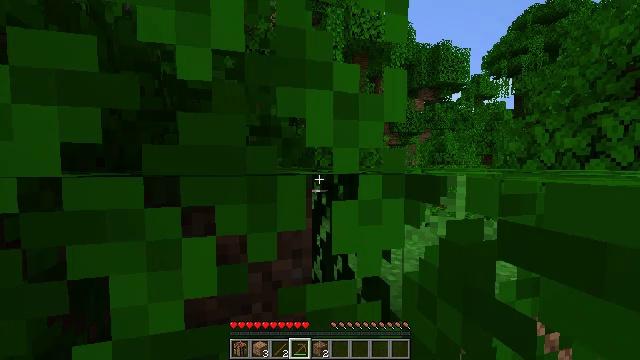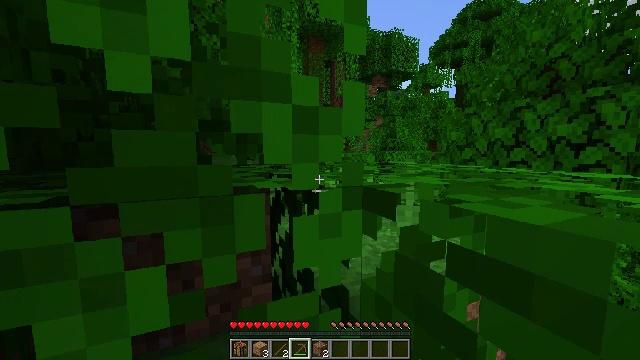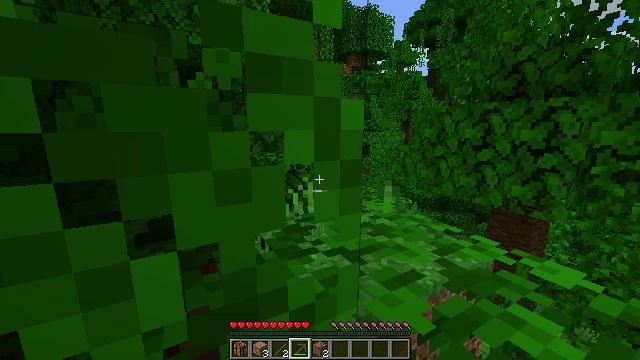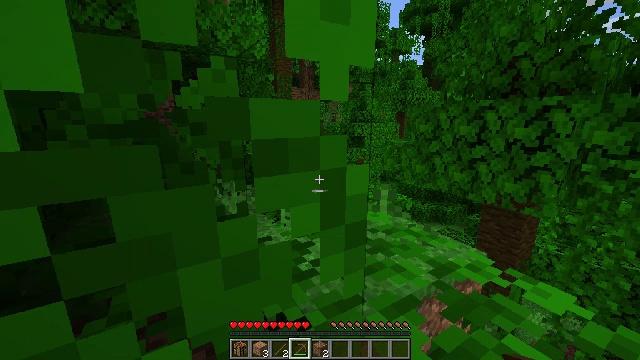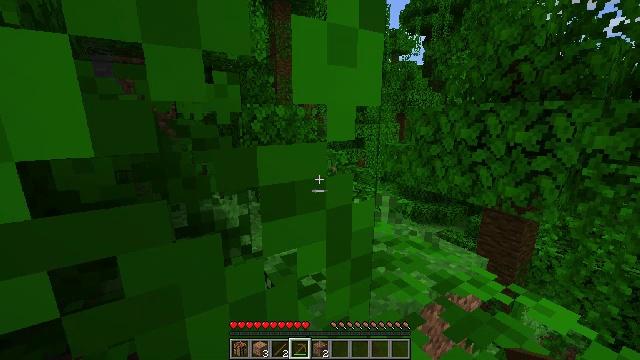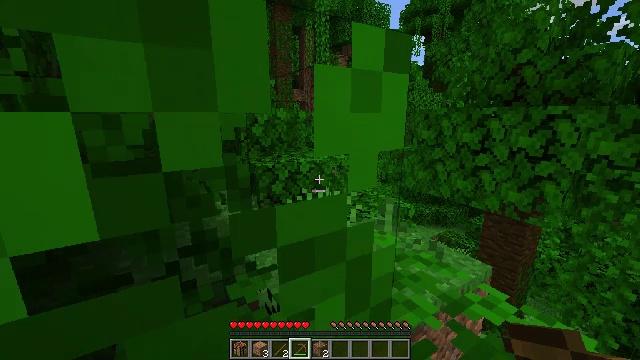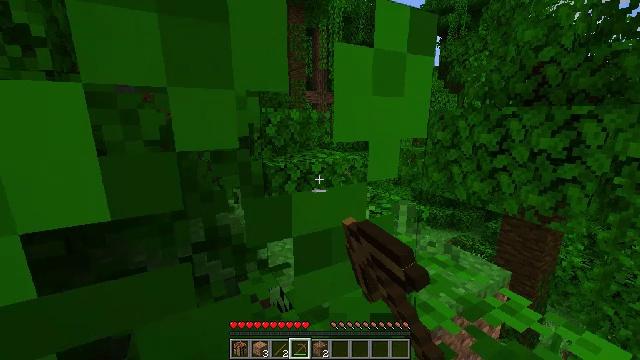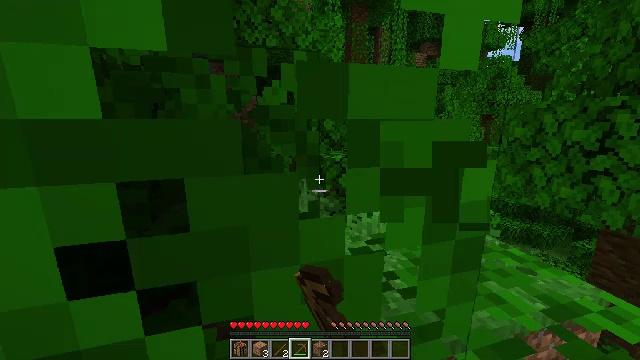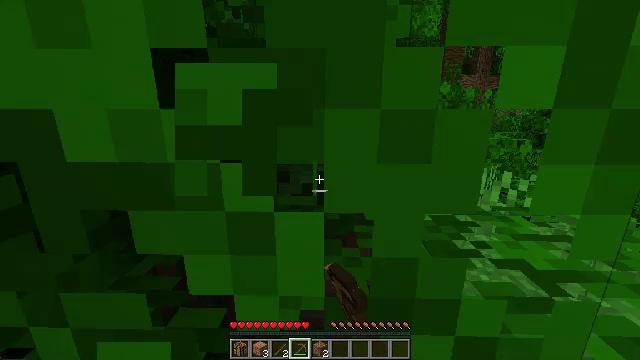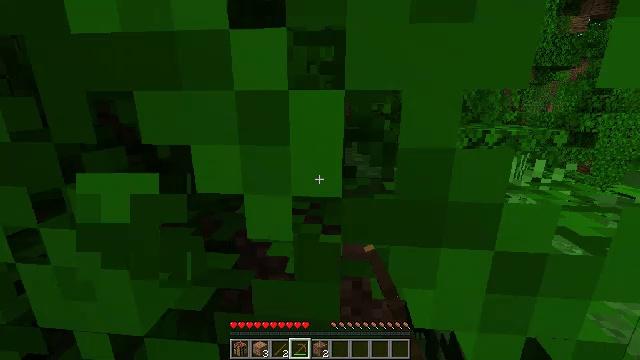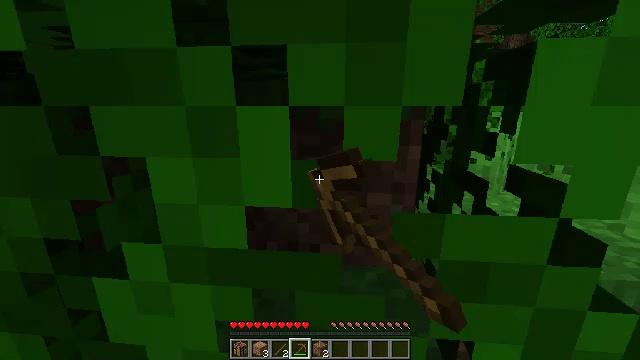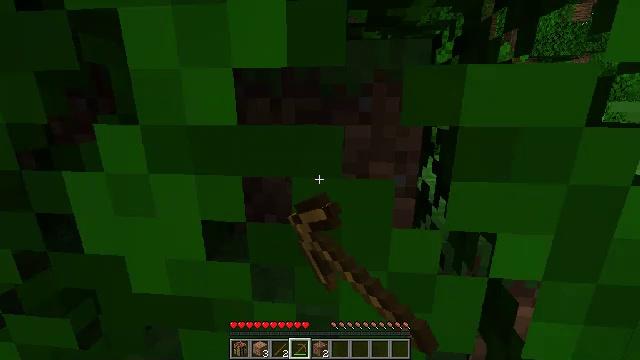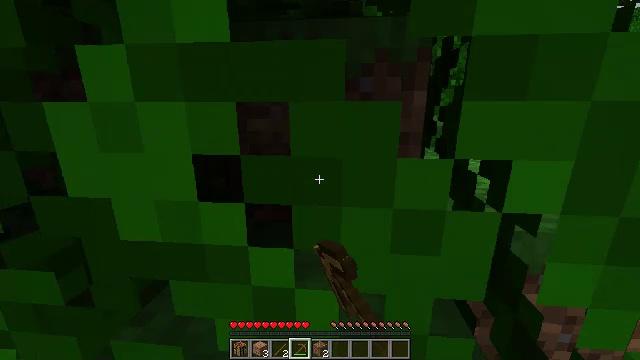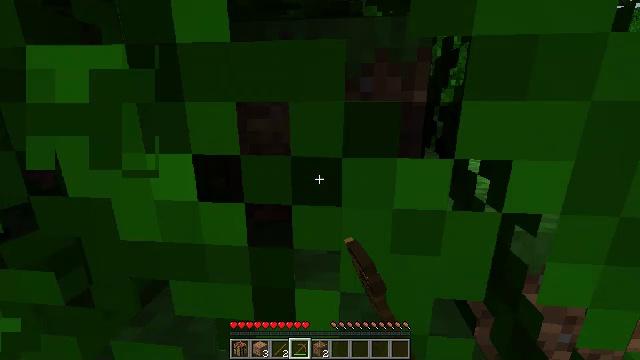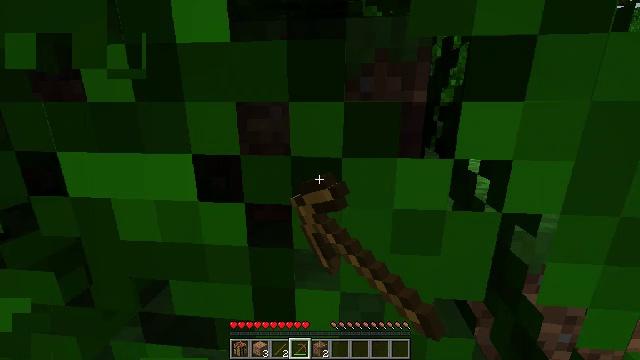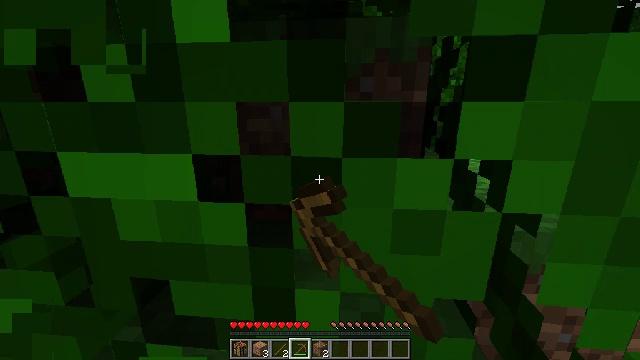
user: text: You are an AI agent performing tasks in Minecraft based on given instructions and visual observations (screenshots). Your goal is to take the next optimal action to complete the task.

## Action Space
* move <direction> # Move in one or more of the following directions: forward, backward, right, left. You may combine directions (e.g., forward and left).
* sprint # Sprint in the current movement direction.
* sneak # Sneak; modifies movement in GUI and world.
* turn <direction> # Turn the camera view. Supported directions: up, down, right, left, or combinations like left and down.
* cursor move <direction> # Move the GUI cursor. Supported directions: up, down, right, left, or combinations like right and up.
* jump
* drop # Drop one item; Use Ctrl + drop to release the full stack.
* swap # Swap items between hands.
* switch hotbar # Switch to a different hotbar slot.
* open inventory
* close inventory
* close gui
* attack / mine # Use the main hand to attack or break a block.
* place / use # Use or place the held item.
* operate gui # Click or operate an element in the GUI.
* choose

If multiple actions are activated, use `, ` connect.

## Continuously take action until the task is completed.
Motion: motion action
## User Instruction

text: Break oak leaves from the trees.
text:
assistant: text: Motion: turn right and down
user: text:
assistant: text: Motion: turn right and down
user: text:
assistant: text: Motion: turn right and down
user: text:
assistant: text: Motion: no_op
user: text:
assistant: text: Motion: attack / mine
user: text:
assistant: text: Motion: turn left, attack / mine
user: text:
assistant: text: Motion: turn left, attack / mine
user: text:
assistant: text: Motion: turn left and down, attack / mine
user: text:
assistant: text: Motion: turn left, attack / mine
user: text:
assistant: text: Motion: attack / mine
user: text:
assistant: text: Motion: attack / mine
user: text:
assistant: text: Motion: attack / mine
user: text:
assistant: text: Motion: attack / mine
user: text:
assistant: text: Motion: attack / mine
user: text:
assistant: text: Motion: attack / mine
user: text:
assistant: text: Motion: attack / mine
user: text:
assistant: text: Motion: attack / mine
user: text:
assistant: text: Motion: attack / mine
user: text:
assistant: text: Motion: turn up, attack / mine
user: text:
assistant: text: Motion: turn up, attack / mine
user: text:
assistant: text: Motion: turn left and up, attack / mine
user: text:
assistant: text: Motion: turn up, attack / mine
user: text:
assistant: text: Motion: turn up, attack / mine
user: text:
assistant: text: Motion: attack / mine
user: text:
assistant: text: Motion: attack / mine
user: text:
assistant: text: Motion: attack / mine
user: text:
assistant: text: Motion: move forward, attack / mine
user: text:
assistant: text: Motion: move forward, attack / mine
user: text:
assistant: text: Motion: move forward, attack / mine
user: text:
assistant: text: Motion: move forward, attack / mine